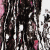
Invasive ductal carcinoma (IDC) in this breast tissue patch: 0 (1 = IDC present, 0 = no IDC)